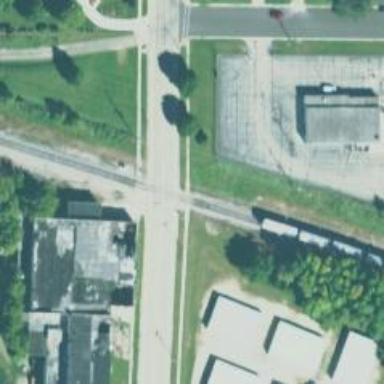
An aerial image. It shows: Railway crossing.